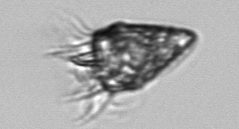
Label: Strombidium_morphotype2